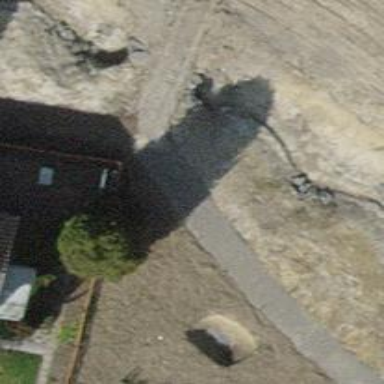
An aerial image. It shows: Path on bridge with fine gravel surface.